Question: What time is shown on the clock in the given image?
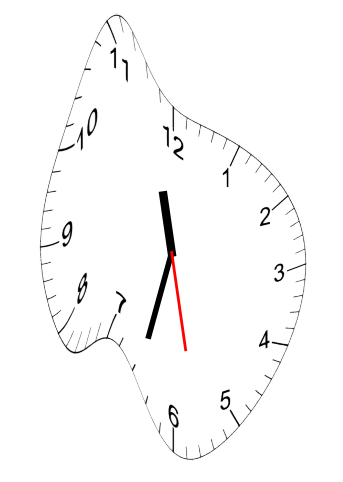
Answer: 11:32:28